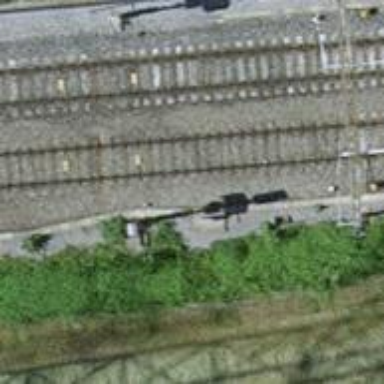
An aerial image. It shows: Railway signal.